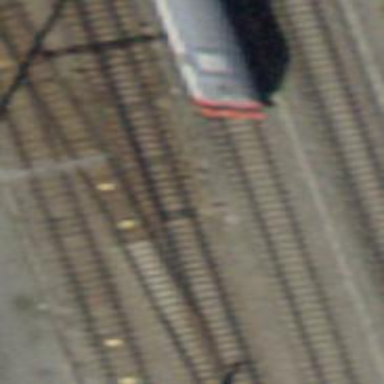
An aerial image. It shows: Railway switch.